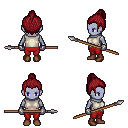
a pixel art fantasy rpg character, female body template, dark elf, purple skin, white sleeveless shirt, red pants, brunette short topknot hairstyle, metal gloves, brown shoes, spear, four views (front, back, left, right), 2x2 character sprite sheet, small pixel art, hard edges, no anti-aliasing